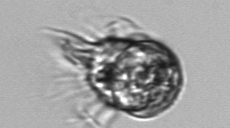
Label: Leegaardiella_ovalis